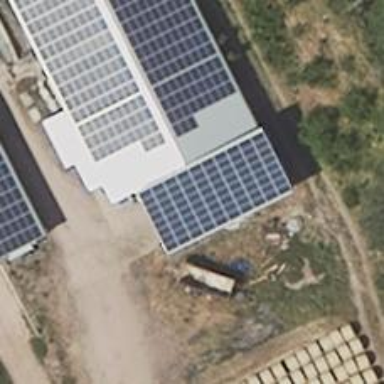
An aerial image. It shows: Solar-powered generator using photovoltaic technology. This small installation generates electricity through solar photovoltaic panels.